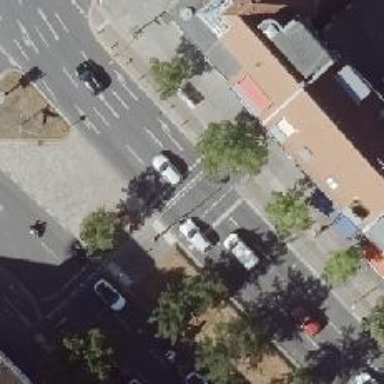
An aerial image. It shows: Footway crossing with traffic signals and island in the middle.